Question: I have this tables relationship:

This is how my entities for 'messages' and 'emails' looks like (I've just added the important info):
'''
class Message
{
/**
* @var Brand
*
* @ORM\ManyToOne(targetEntity="Brand")
* @ORM\JoinColumn(name="brands_id", referencedColumnName="id")
*/
protected $brand;
...
}
class Email
{
/**
* @ORM\ManyToMany(targetEntity="Message", inversedBy="messageXrefMail", cascade={"persist", "remove"})
* @ORM\JoinTable(name="emails_messages_xref",
* joinColumns={@ORM\JoinColumn(name="emails_id", referencedColumnName="id")},
* inverseJoinColumns={@ORM\JoinColumn(name="messages_id", referencedColumnName="id")}
* )
*/
protected $emailsMessageXref;
...
}
'''
I need to get the 'brands' related to 'email' but I don't know how to do it in this scenario. The are a few tables included on the main query and I got this:
'''
public function findEmailValues($eid)
{
$qb = $this->_em->createQueryBuilder();
$qb->select('e.id', 'r.id')
->from('PDOneBundle:Email', 'e')
->leftJoin('PDOneBundle:Representative', 'r', \Doctrine\ORM\Query\Expr\Join::WITH, 'e.rep = r.id')
->leftJoin('PDOneBundle:Territory', 't', \Doctrine\ORM\Query\Expr\Join::WITH, 'r.territory = t.id')
->leftJoin('PDOneBundle:Target', 'tg', \Doctrine\ORM\Query\Expr\Join::WITH, 't.id = tg.territory')
->where('e.id = :eid')
->setParameter('eid', $eid);
return $qb->getQuery()->getSingleResult();
}
'''
But I don't know where to go from there. Can I get some help building the DQL?
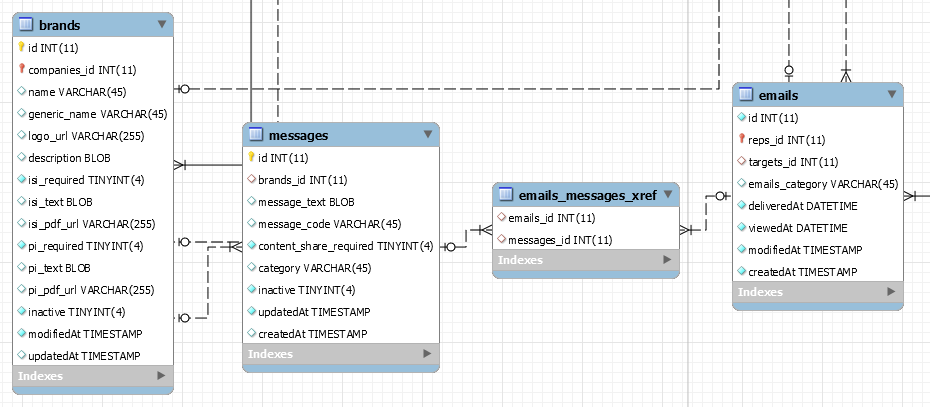
Answer: This should work:
'''
$qb->select('e.id', 'r.id', 'br')
->from('PDOneBundle:Email', 'e')
->leftJoin('PDOneBundle:Representative', 'r', \Doctrine\ORM\Query\Expr\Join::WITH, 'e.rep = r.id')
->leftJoin('PDOneBundle:Territory', 't', \Doctrine\ORM\Query\Expr\Join::WITH, 'r.territory = t.id')
->leftJoin('PDOneBundle:Target', 'tg', \Doctrine\ORM\Query\Expr\Join::WITH, 't.id = tg.territory')
->leftJoin('e.emailsMessageXref', 'me') // many to many on email -> messages
->leftJoin('me.brand', 'br') // many to one on message -> brand
->where('e.id = :eid')
->setParameter('eid', $eid);
'''